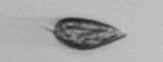
Label: Prorocentrum_triestinum